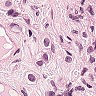
Metastatic tissue present: yes